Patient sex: F
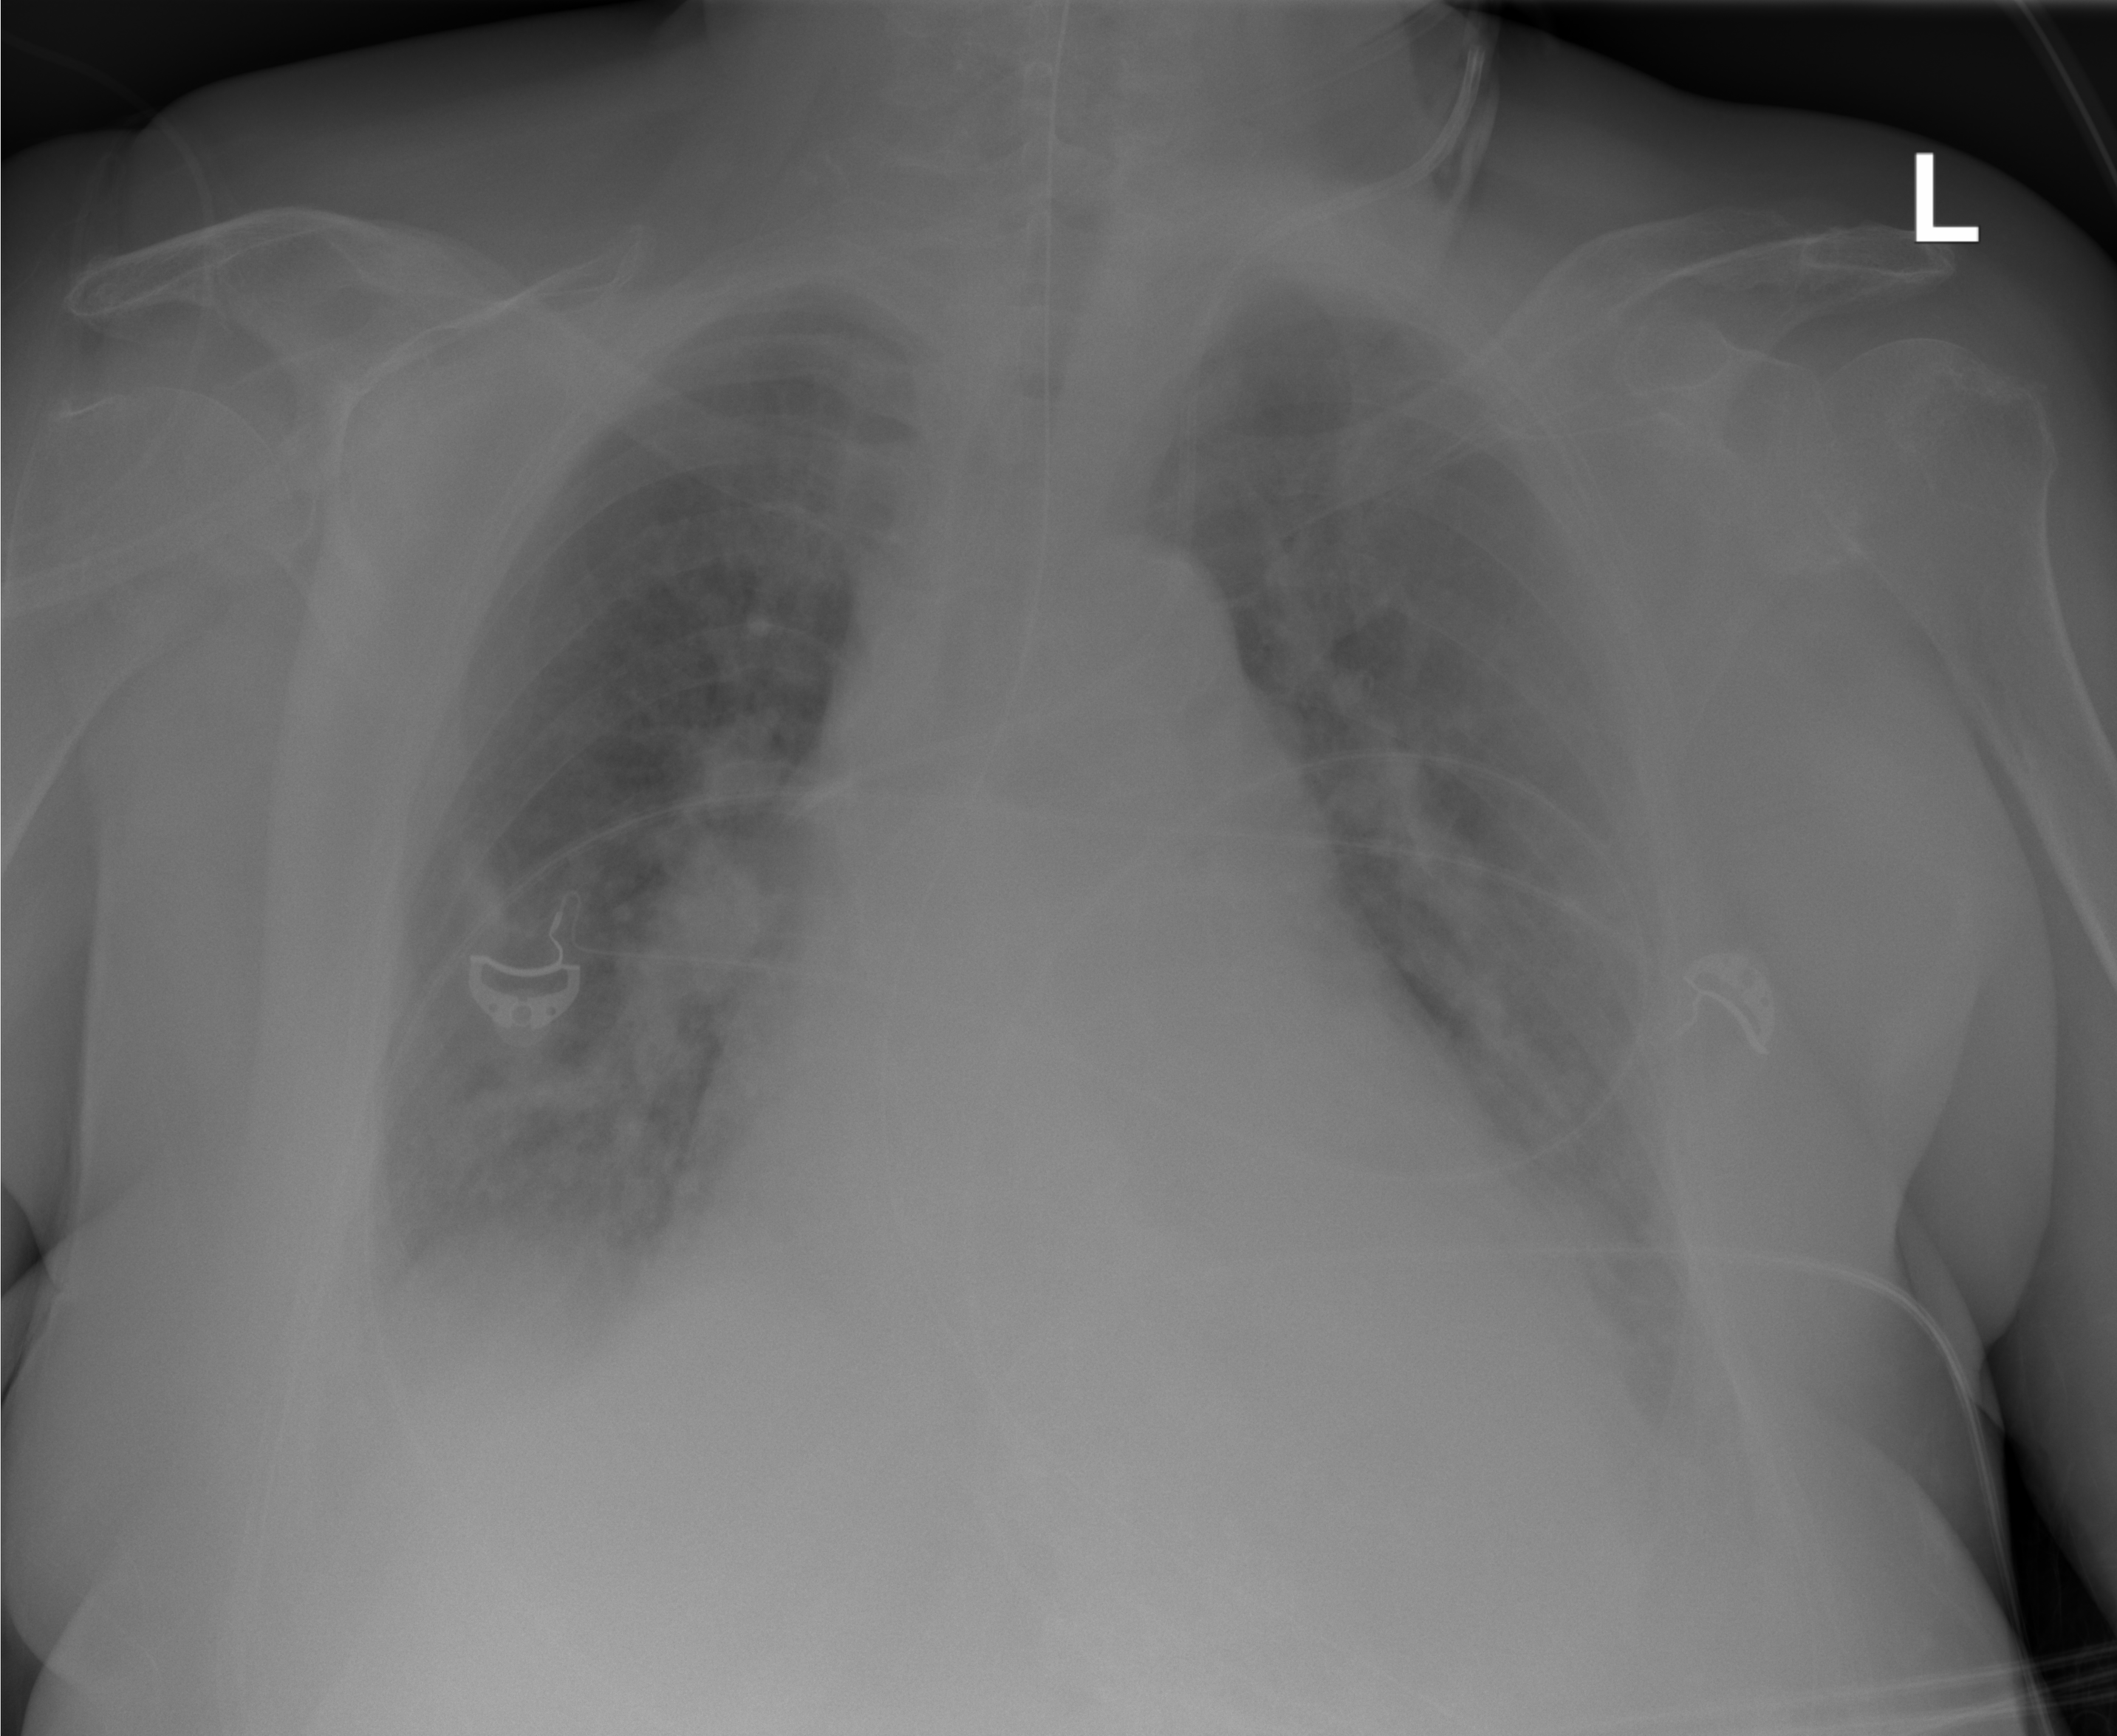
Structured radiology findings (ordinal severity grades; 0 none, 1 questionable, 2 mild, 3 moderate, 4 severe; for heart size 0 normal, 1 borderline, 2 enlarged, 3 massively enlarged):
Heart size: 2
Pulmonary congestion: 0
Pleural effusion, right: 1
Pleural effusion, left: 1
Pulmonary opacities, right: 2
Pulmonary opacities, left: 2
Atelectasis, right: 2
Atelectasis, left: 2